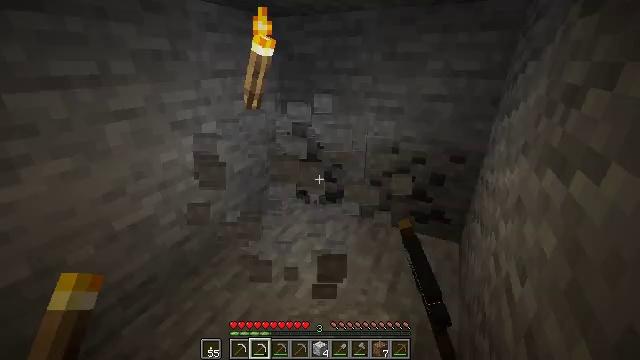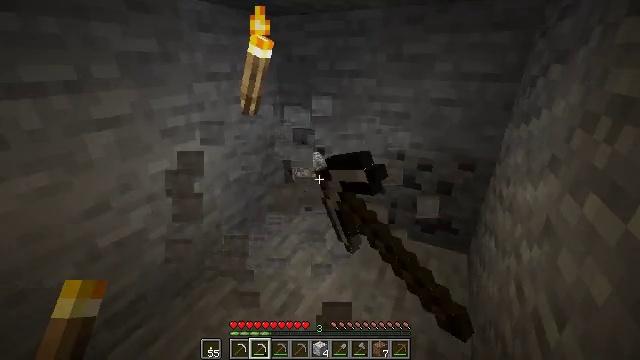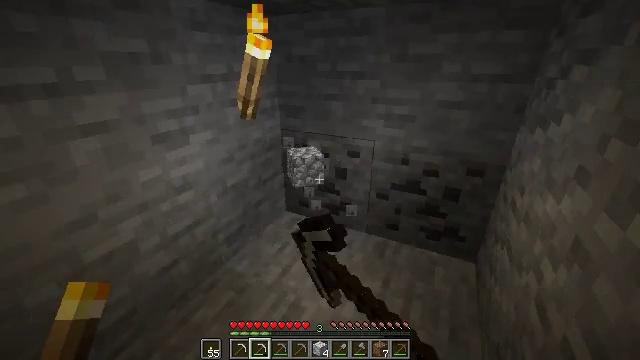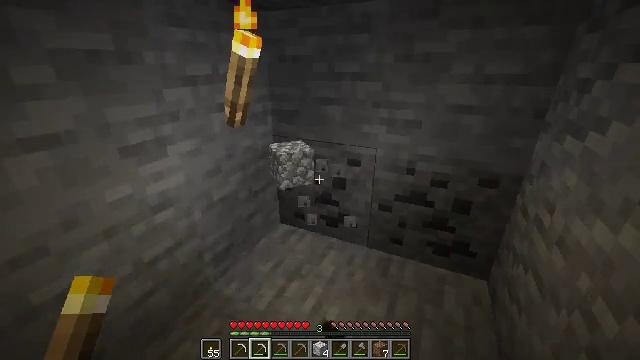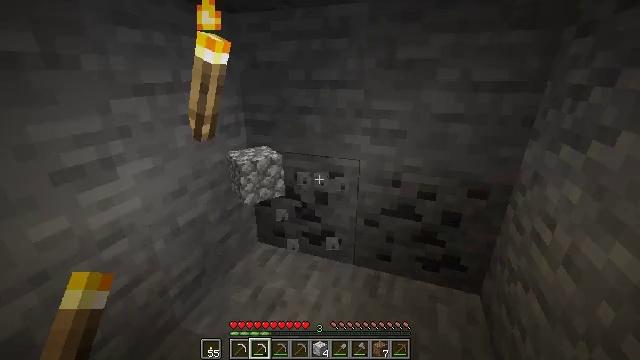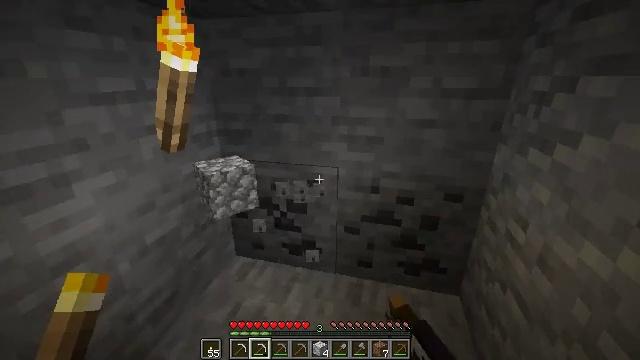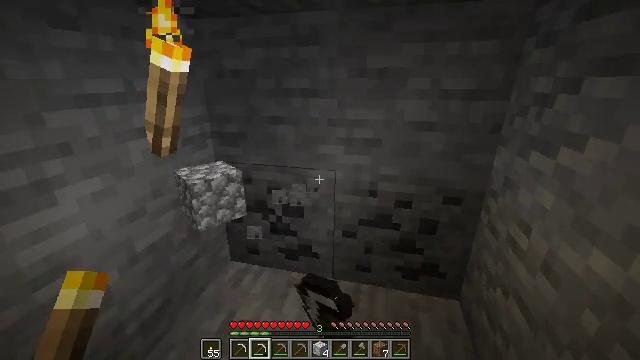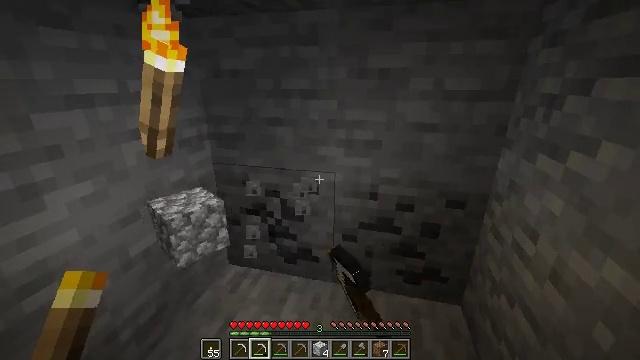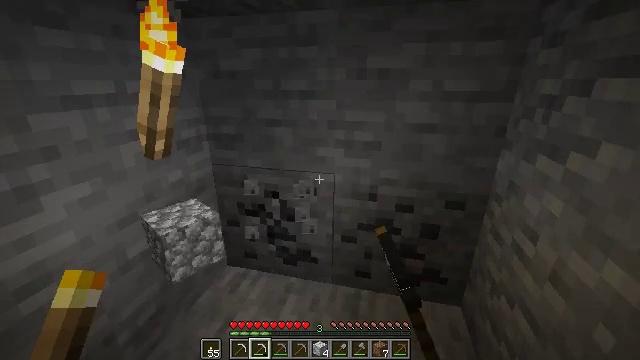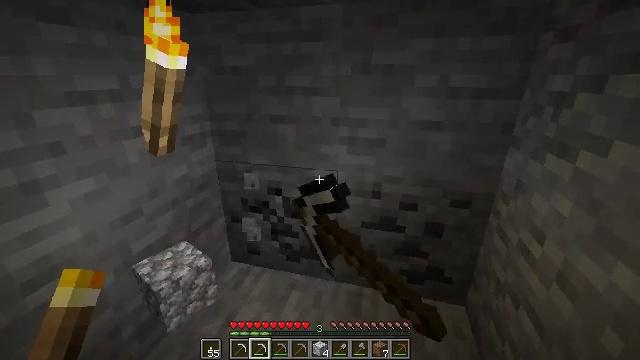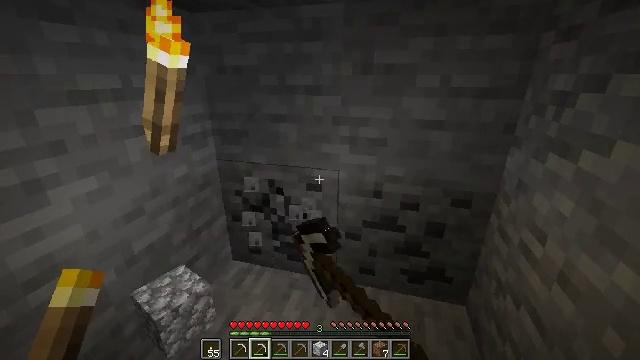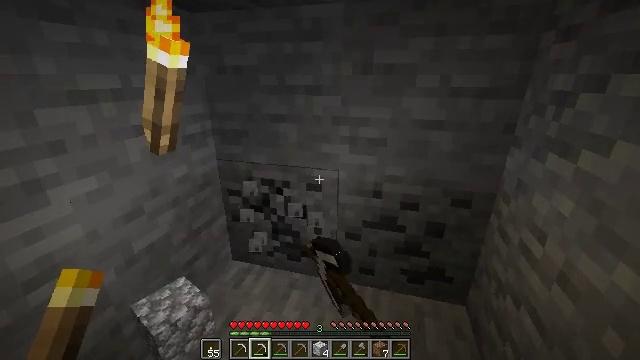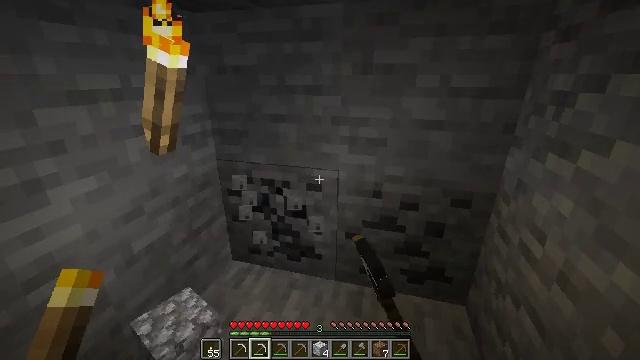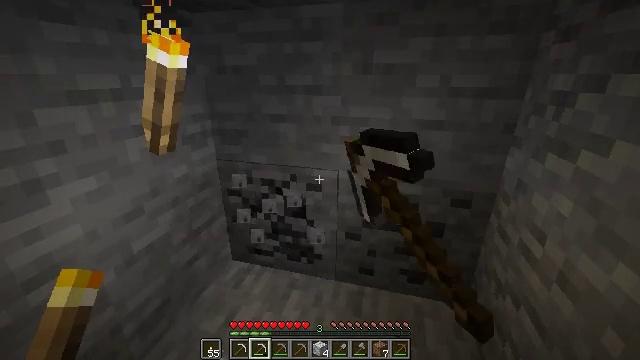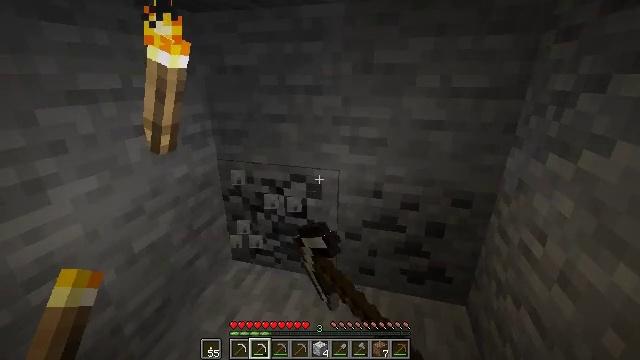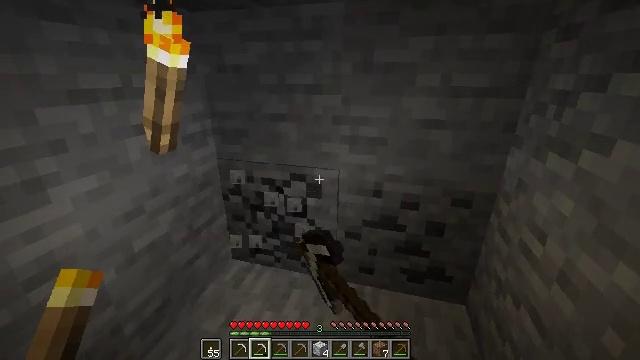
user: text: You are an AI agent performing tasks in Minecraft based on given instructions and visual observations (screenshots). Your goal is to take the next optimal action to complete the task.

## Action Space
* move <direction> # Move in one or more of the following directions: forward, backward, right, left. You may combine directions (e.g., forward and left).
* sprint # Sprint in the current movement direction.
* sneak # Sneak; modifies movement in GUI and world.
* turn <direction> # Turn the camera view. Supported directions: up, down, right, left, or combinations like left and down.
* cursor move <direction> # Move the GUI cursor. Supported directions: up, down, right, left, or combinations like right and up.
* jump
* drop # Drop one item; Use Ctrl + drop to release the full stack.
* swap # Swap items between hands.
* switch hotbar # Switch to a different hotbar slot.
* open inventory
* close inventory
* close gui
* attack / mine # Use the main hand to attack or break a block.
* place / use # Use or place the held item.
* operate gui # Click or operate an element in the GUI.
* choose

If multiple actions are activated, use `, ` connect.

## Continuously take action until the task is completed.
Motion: motion action
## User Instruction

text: Find and mine the coal ore.
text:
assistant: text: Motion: move forward, attack / mine
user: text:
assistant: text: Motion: move forward, attack / mine
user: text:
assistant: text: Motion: move forward, turn right, attack / mine
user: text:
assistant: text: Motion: turn right and up, attack / mine
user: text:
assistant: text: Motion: turn right and up, attack / mine
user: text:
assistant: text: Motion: attack / mine
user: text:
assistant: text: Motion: attack / mine
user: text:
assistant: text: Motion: attack / mine
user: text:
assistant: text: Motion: turn left, attack / mine
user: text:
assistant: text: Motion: attack / mine
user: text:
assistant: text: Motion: attack / mine
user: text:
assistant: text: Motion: attack / mine
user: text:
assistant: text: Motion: attack / mine
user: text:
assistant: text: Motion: attack / mine
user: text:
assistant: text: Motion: attack / mine
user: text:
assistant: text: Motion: attack / mine
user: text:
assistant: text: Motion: attack / mine
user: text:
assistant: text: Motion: turn up, attack / mine
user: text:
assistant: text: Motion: attack / mine
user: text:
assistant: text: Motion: attack / mine
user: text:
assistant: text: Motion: attack / mine
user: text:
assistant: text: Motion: turn down, attack / mine
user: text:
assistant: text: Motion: turn right and down, attack / mine
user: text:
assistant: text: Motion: turn right and down, attack / mine
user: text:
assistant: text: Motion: turn right, attack / mine
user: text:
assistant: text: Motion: attack / mine
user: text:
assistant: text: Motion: attack / mine
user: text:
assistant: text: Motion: attack / mine
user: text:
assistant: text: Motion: attack / mine
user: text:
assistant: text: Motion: attack / mine